Aerial crown-view tile of a tropical tree (Barro Colorado Island, Panama), acquired 20250715:
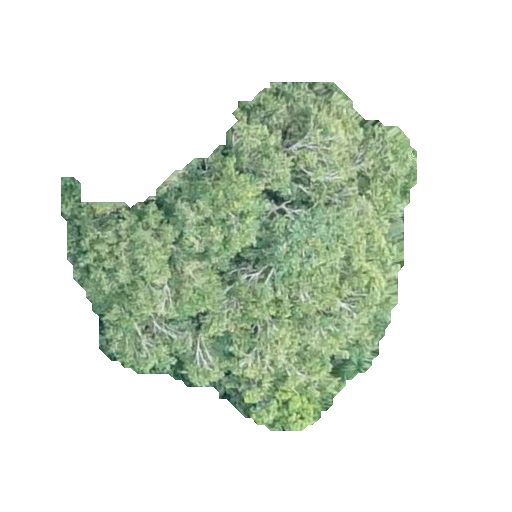
Species: Protium stevensonii
GBIF accepted scientific name: Tetragastris panamensis
Crown area: 118.779 m²